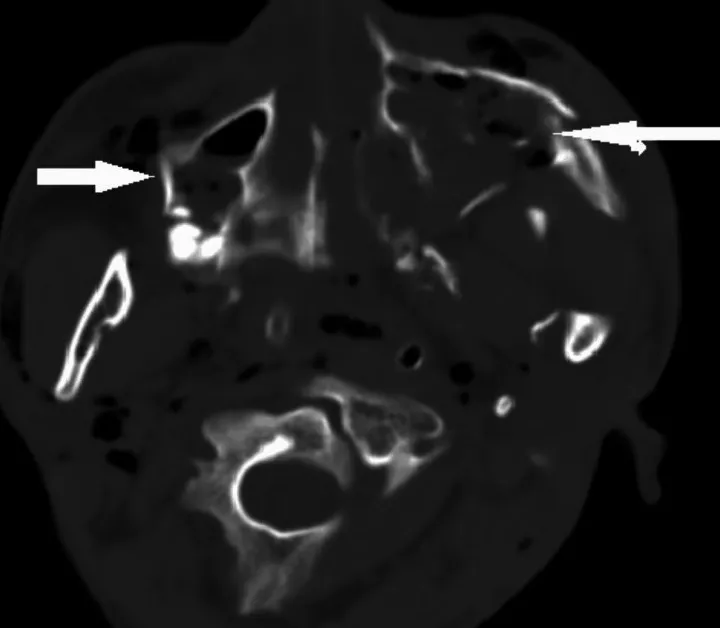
Multiple facial fractures.
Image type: radiology (ct)